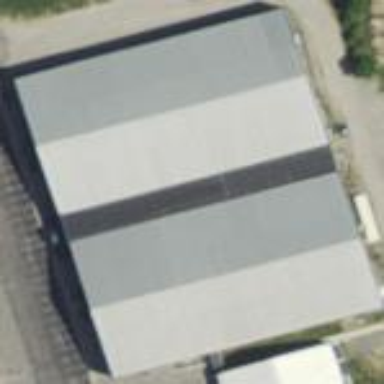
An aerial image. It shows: Building.